Interaction volume radius: 5 \u00c5
Interaction volume height: 10 \u00c5
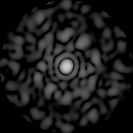
Disorder parameter: 0.8461